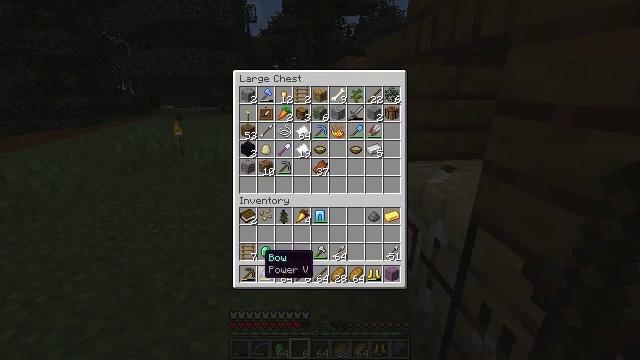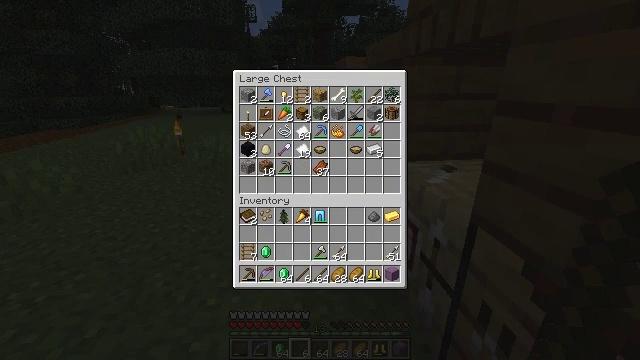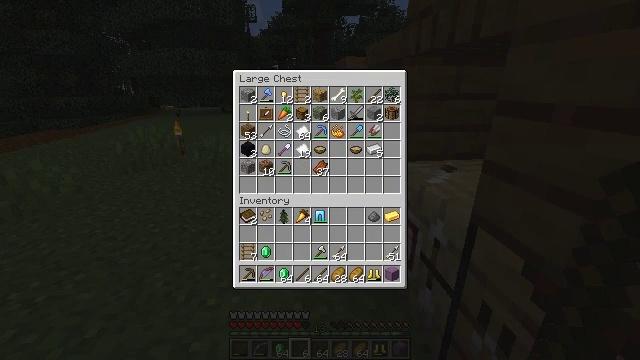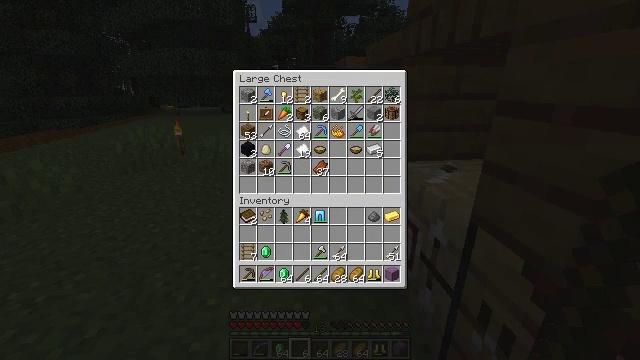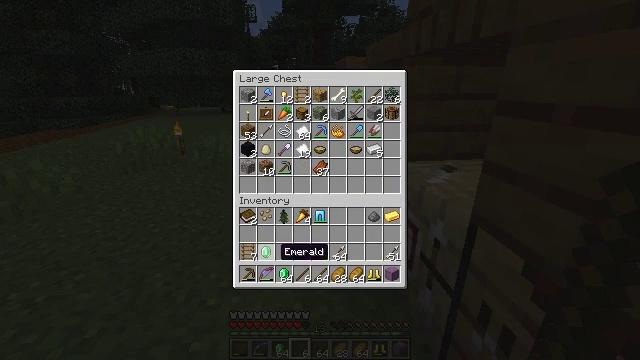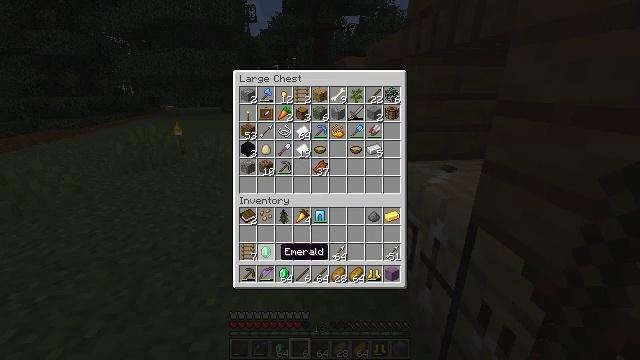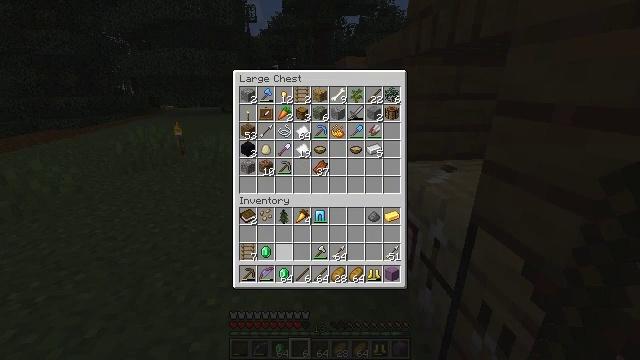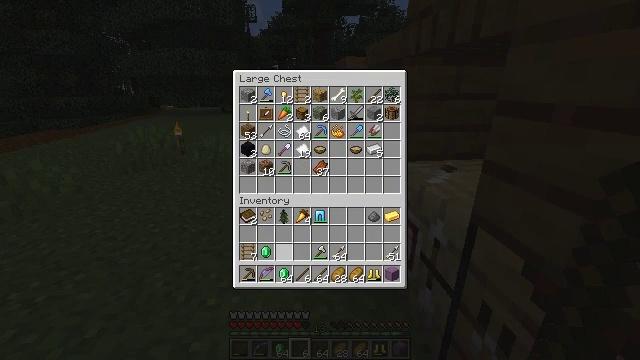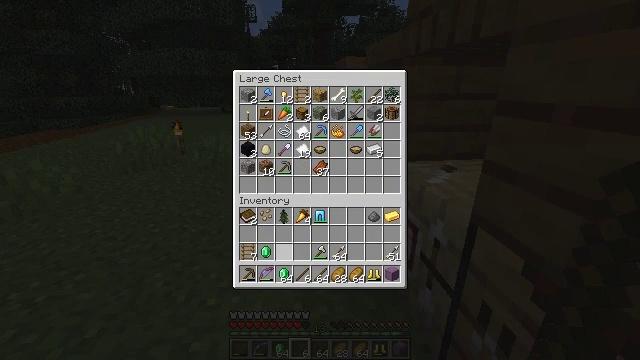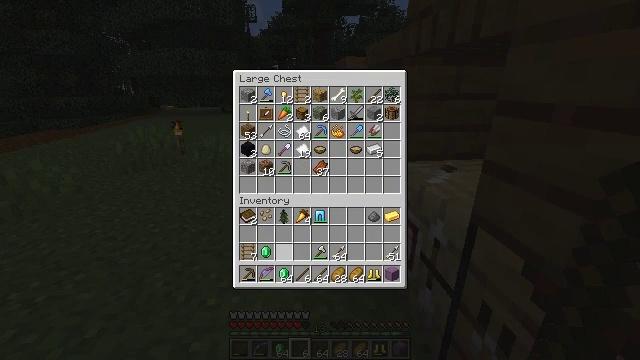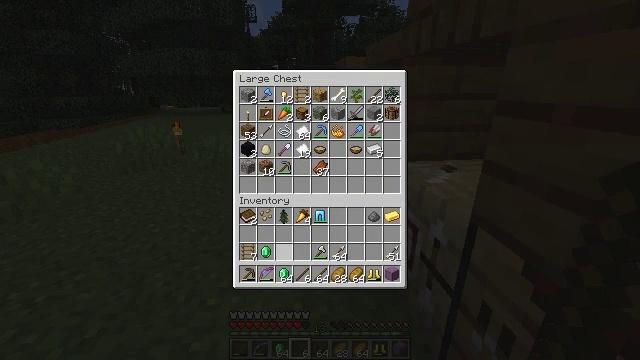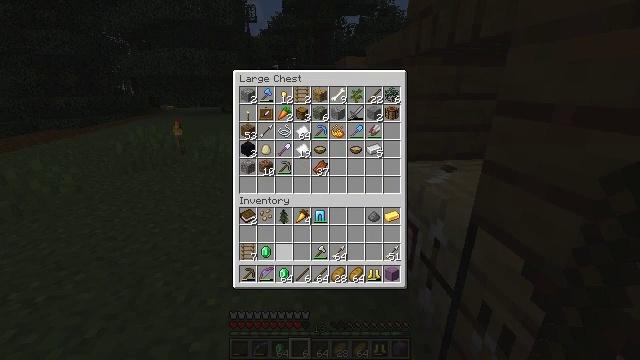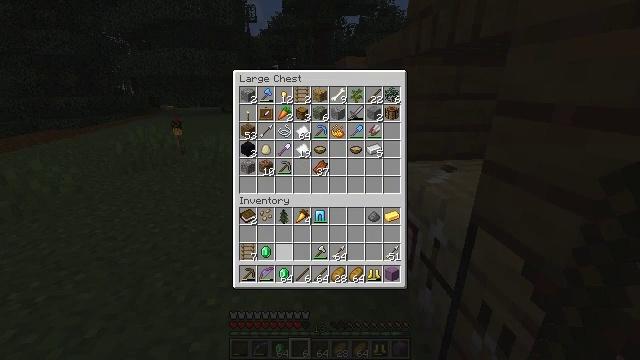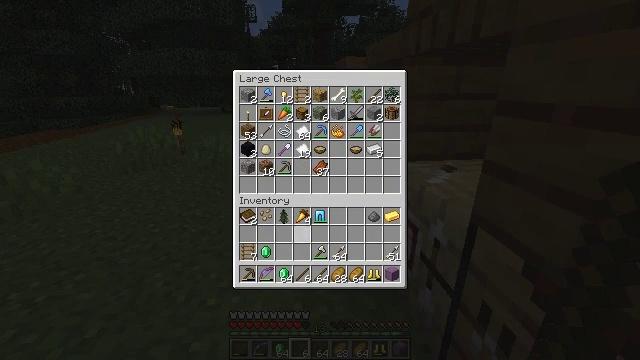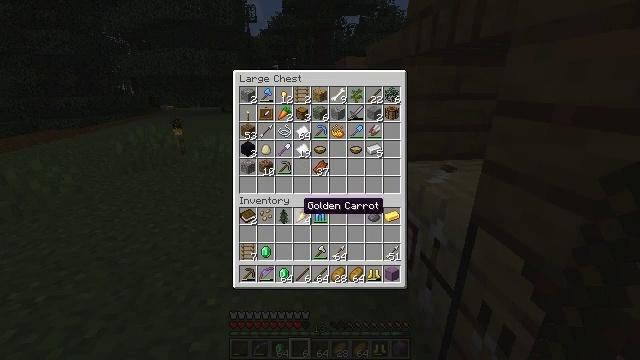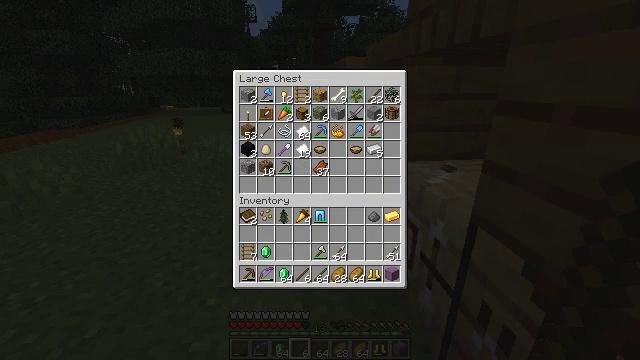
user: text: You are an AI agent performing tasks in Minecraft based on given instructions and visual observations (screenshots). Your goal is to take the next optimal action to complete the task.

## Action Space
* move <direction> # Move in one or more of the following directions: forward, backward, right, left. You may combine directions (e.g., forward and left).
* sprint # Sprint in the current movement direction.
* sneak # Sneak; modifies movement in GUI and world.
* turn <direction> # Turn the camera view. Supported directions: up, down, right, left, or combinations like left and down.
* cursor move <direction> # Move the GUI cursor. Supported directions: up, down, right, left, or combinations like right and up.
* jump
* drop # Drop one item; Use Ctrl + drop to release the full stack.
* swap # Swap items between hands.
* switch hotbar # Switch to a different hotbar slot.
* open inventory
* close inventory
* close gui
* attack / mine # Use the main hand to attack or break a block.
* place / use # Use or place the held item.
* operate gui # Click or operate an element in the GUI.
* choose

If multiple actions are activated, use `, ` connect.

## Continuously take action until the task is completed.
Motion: motion action
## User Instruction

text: Break and collect the fletching table.
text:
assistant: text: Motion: no_op
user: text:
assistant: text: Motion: no_op
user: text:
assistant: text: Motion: cursor move right
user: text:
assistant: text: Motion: no_op
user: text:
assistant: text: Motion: no_op
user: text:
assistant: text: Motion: no_op
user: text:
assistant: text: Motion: cursor move right
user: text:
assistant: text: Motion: operate gui
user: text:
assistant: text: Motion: operate gui
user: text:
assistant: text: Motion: operate gui
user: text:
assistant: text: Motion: operate gui
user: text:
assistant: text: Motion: no_op
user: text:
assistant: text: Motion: cursor move up
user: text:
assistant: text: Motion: cursor move up
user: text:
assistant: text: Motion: cursor move up
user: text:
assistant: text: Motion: no_op
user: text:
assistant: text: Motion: no_op
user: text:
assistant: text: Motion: no_op
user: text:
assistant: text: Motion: close gui
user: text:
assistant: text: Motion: open inventory
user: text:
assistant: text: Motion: no_op
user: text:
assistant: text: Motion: turn right
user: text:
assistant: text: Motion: turn right
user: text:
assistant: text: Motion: turn right
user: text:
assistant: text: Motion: move back, turn right
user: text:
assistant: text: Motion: move back, turn right
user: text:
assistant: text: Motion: move back, turn right and up
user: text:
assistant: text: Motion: move back, turn right and up
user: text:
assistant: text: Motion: move back, turn right
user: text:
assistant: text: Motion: move right, turn right